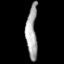
Tissue: lung
Cell type: Epithelial cells
Senescence score: 0.2184
Nuclear area (px): 582
Mean DAPI intensity: 163.698